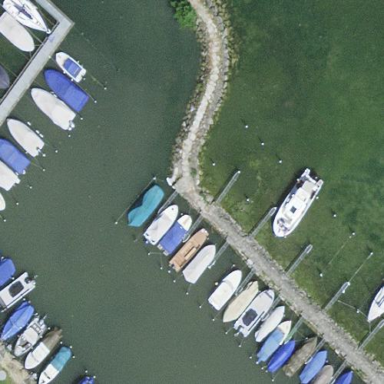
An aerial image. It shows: Marina on leisure land.